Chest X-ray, AP view. Patient: 46 years old, sex M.
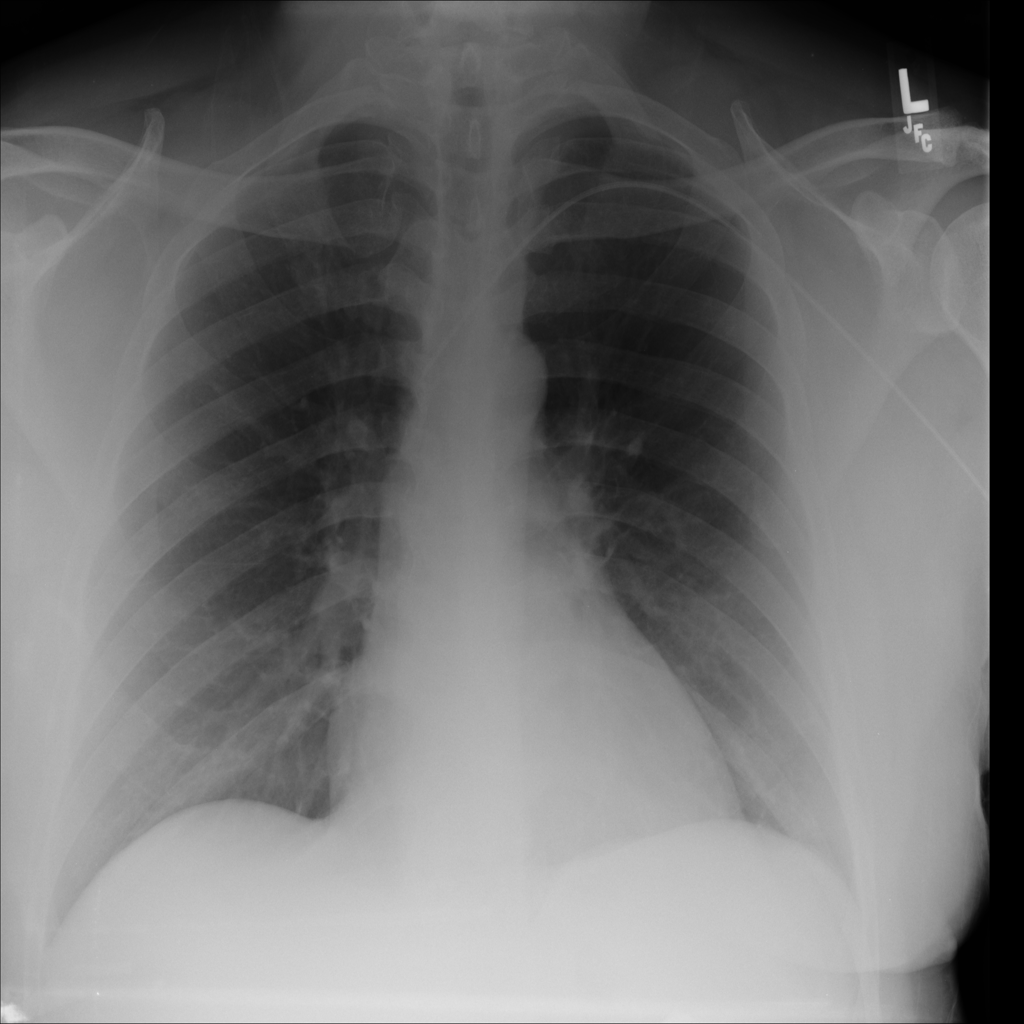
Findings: No Finding